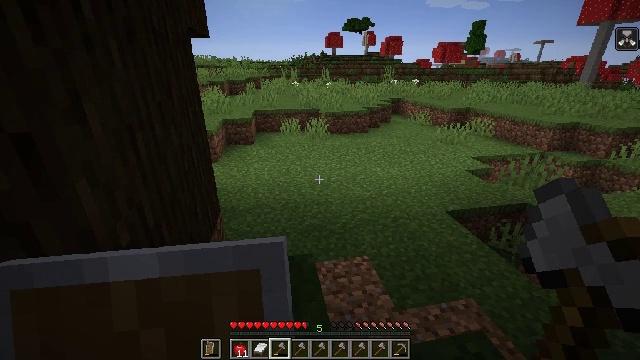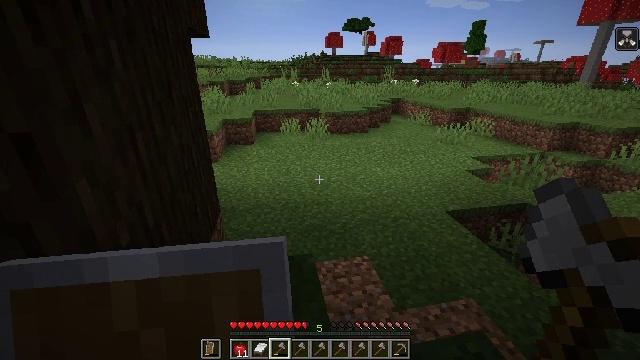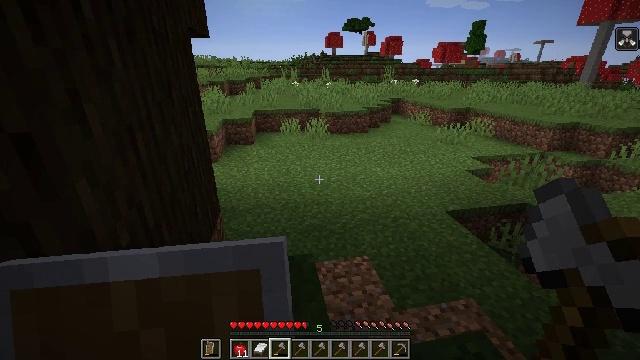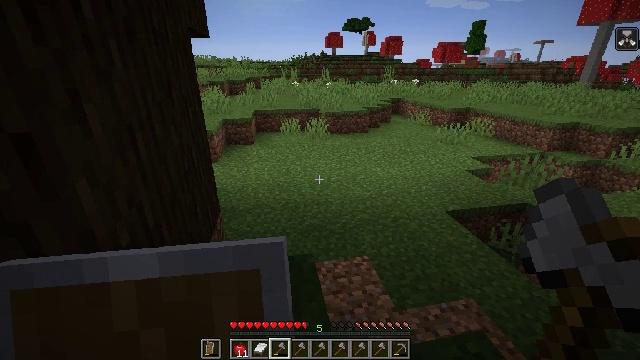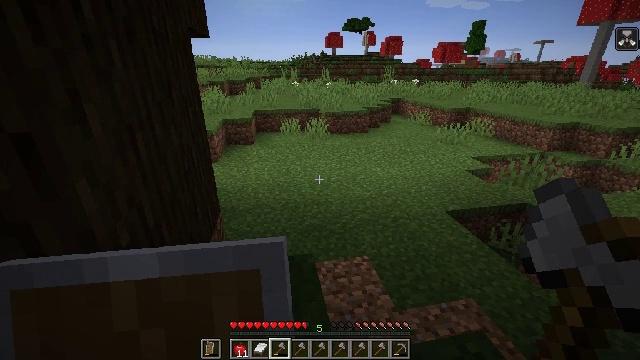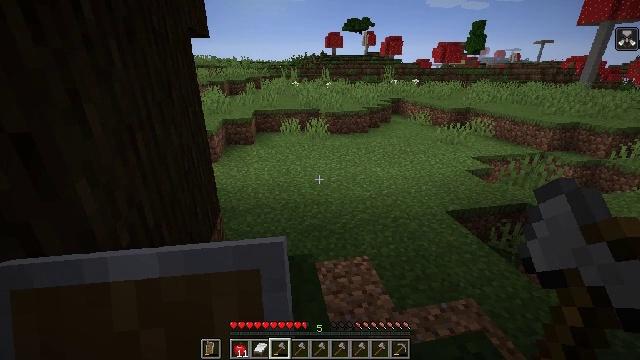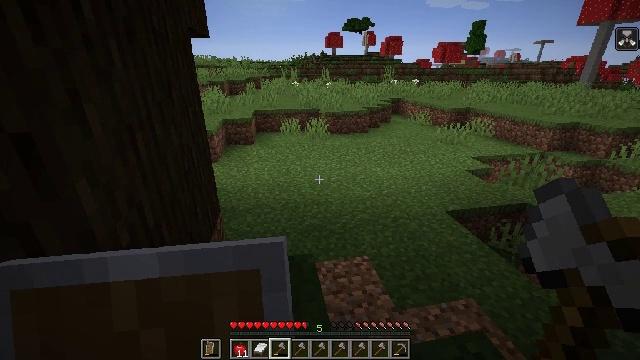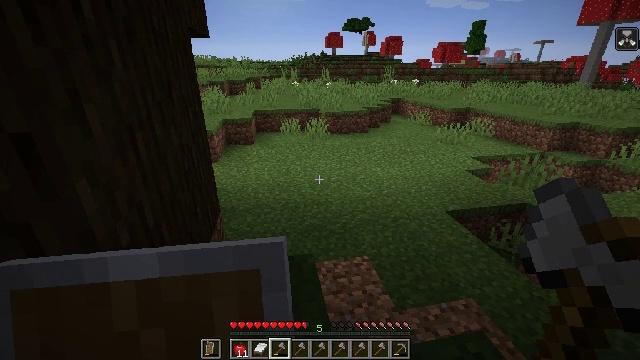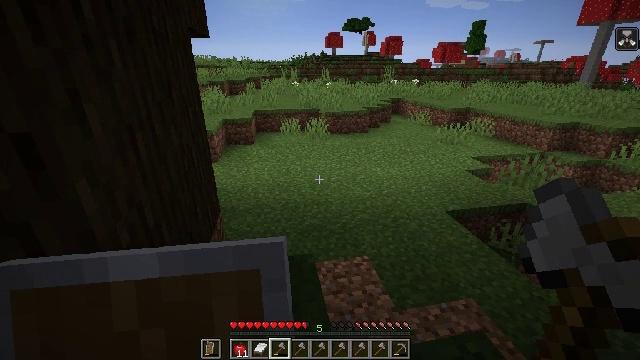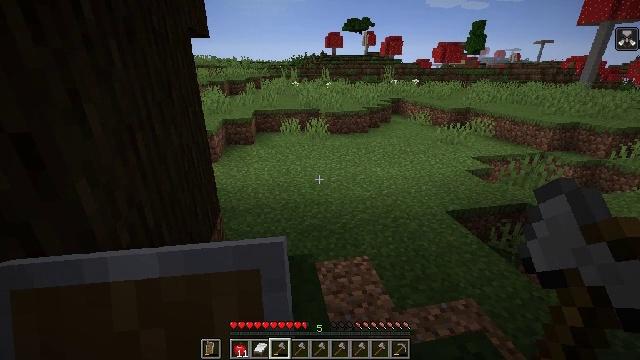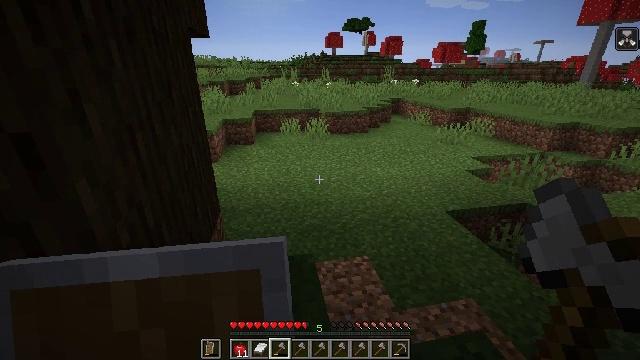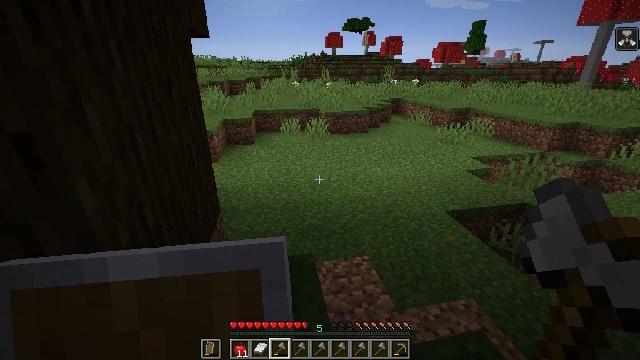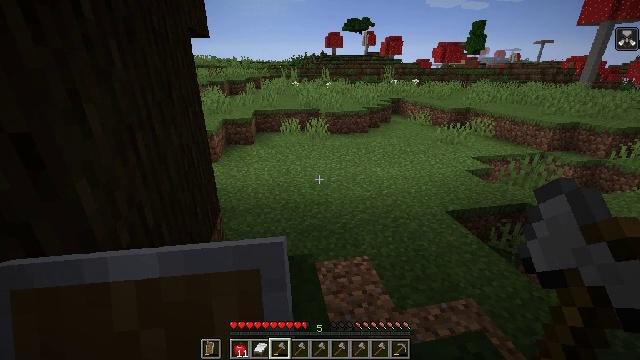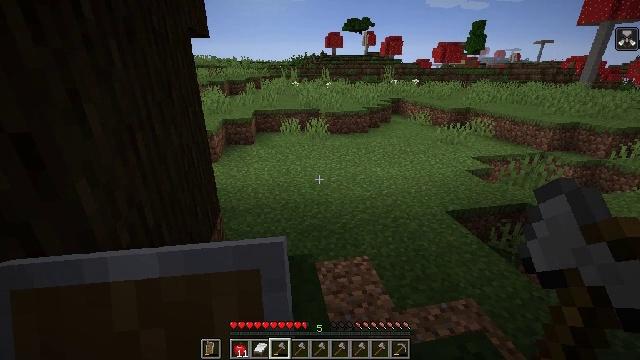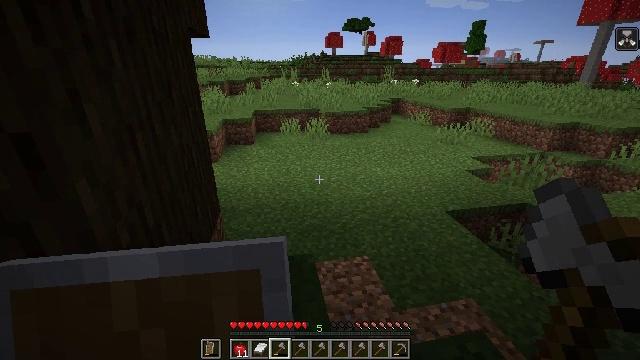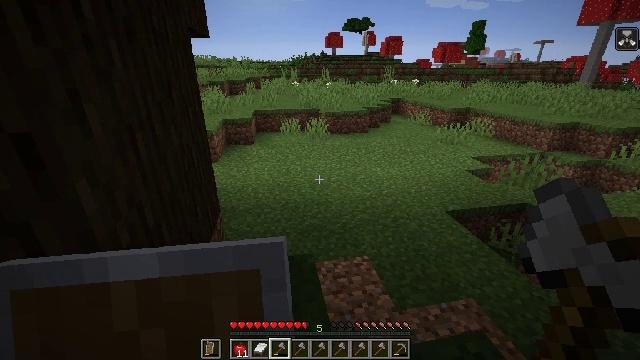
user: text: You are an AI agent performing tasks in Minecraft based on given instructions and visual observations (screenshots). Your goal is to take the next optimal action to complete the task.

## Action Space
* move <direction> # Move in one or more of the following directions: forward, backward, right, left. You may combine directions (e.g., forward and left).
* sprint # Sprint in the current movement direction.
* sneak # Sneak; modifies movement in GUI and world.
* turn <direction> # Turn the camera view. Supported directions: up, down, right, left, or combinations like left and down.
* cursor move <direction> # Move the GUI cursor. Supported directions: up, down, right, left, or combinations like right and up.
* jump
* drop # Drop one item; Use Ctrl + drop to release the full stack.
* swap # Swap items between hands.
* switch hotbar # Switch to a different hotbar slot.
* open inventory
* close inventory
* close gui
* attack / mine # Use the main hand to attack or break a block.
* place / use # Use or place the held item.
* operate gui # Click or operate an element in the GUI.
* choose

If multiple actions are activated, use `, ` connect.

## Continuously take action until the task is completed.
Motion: motion action
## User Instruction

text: Break the dark oak log in the forest.
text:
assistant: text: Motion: no_op
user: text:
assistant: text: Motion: no_op
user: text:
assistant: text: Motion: no_op
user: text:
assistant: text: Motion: no_op
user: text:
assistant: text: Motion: no_op
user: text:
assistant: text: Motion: no_op
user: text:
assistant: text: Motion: no_op
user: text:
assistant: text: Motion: no_op
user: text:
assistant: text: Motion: no_op
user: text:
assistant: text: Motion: no_op
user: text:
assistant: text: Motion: no_op
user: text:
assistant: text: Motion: no_op
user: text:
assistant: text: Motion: no_op
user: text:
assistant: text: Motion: no_op
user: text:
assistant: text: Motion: no_op
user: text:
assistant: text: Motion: no_op
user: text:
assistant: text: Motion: no_op
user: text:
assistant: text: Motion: no_op
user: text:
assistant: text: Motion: no_op
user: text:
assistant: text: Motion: no_op
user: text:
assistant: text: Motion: no_op
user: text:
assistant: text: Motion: no_op
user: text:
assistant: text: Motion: no_op
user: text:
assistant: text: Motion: no_op
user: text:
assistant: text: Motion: no_op
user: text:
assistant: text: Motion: no_op
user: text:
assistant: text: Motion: no_op
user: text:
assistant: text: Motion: no_op
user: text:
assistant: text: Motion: no_op
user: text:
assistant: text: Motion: no_op